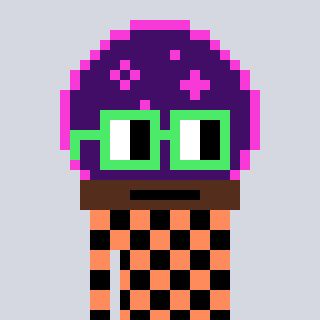
a pixel art character with square light green glasses, a crystalball-shaped head and a peachy-colored body on a cool background